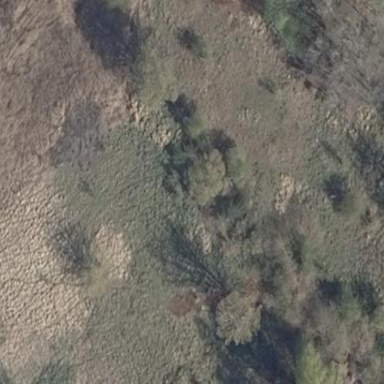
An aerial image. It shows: Bog wetland area.